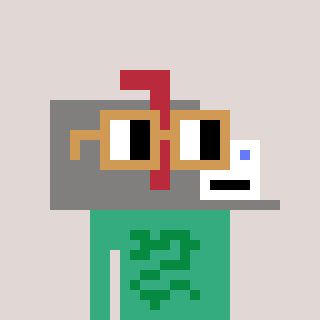
a pixel art character with square brown glasses, a mailbox-shaped head and a teal-colored body on a warm background